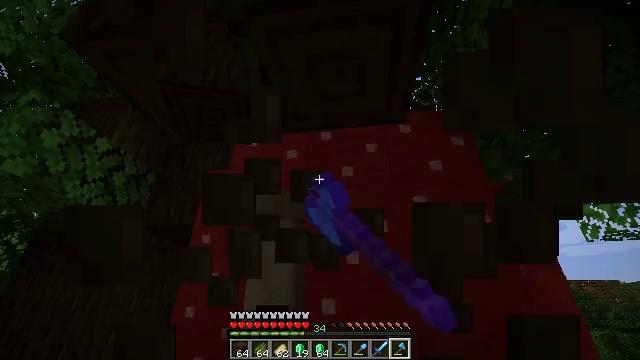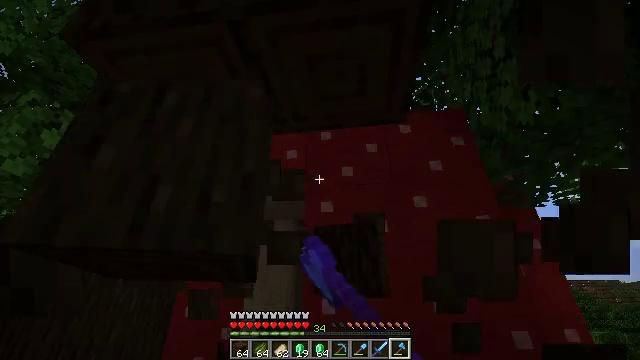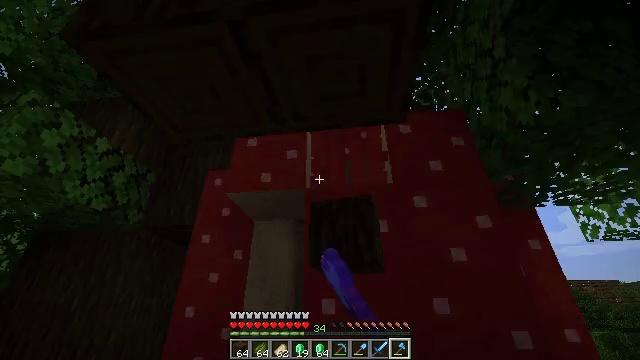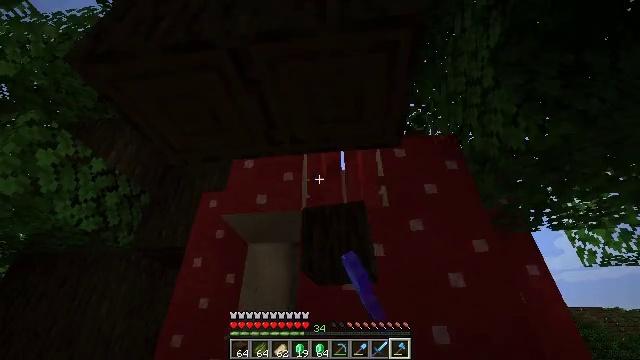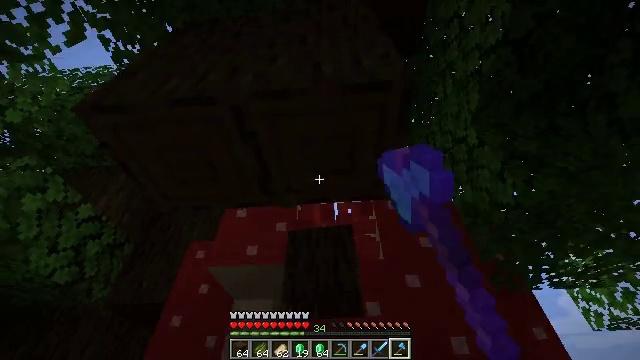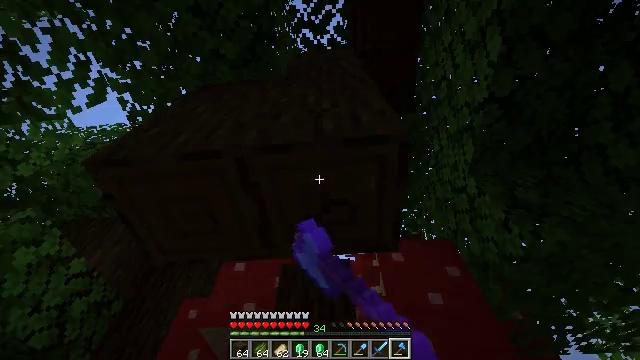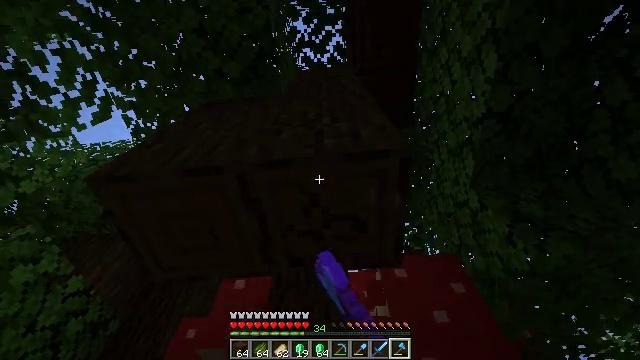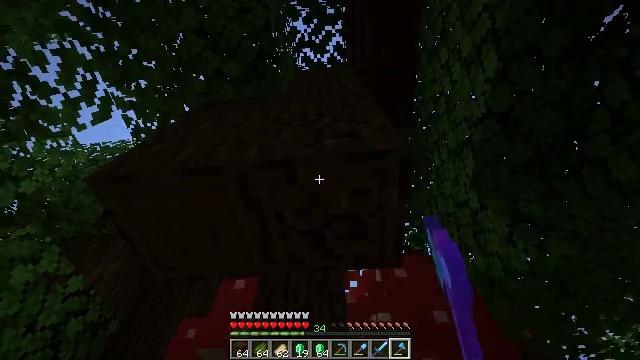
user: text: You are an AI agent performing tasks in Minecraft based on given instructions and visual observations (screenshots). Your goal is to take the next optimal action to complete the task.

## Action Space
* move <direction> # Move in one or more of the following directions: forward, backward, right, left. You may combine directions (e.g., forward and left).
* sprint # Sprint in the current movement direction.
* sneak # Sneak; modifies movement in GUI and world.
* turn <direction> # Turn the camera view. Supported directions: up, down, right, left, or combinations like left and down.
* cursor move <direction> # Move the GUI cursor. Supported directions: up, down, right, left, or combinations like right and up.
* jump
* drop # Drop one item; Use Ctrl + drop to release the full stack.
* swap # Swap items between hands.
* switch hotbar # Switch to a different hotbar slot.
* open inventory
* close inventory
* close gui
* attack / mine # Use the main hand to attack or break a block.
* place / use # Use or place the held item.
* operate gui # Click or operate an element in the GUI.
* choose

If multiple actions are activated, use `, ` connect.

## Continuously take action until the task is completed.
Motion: motion action
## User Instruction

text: Chop down the red mushroom block.
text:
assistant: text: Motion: attack / mine
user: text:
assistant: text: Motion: attack / mine
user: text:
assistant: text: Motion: turn right and up, attack / mine
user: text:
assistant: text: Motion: turn right and up, attack / mine
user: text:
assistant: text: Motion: turn up, attack / mine
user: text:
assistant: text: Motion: turn up, attack / mine
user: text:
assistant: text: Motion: attack / mine
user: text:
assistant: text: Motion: attack / mine